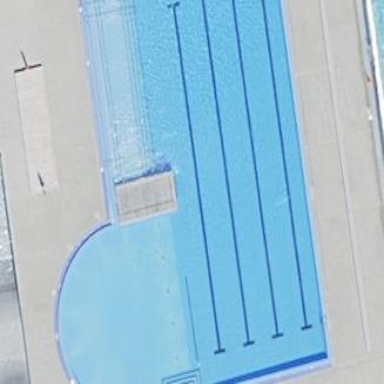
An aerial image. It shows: Swimming pool located in leisure land.